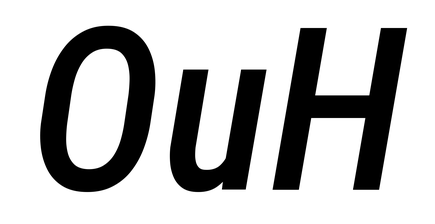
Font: Roboto-Italic_Condensed_Medium_Italic